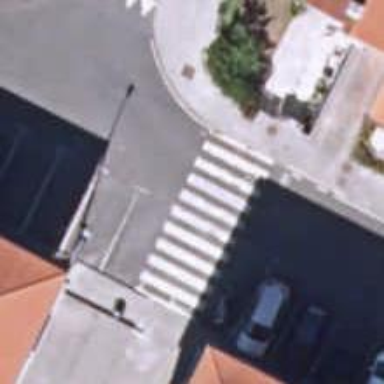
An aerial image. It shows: Zebra crossing on the road.